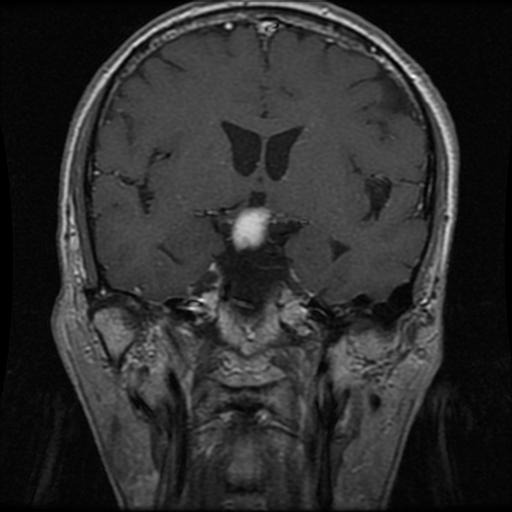
Label: meningioma